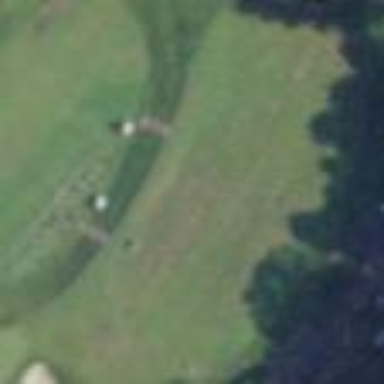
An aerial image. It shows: Grassy area designated as golf fairway.